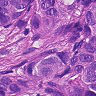
Metastatic tissue present: yes